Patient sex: M
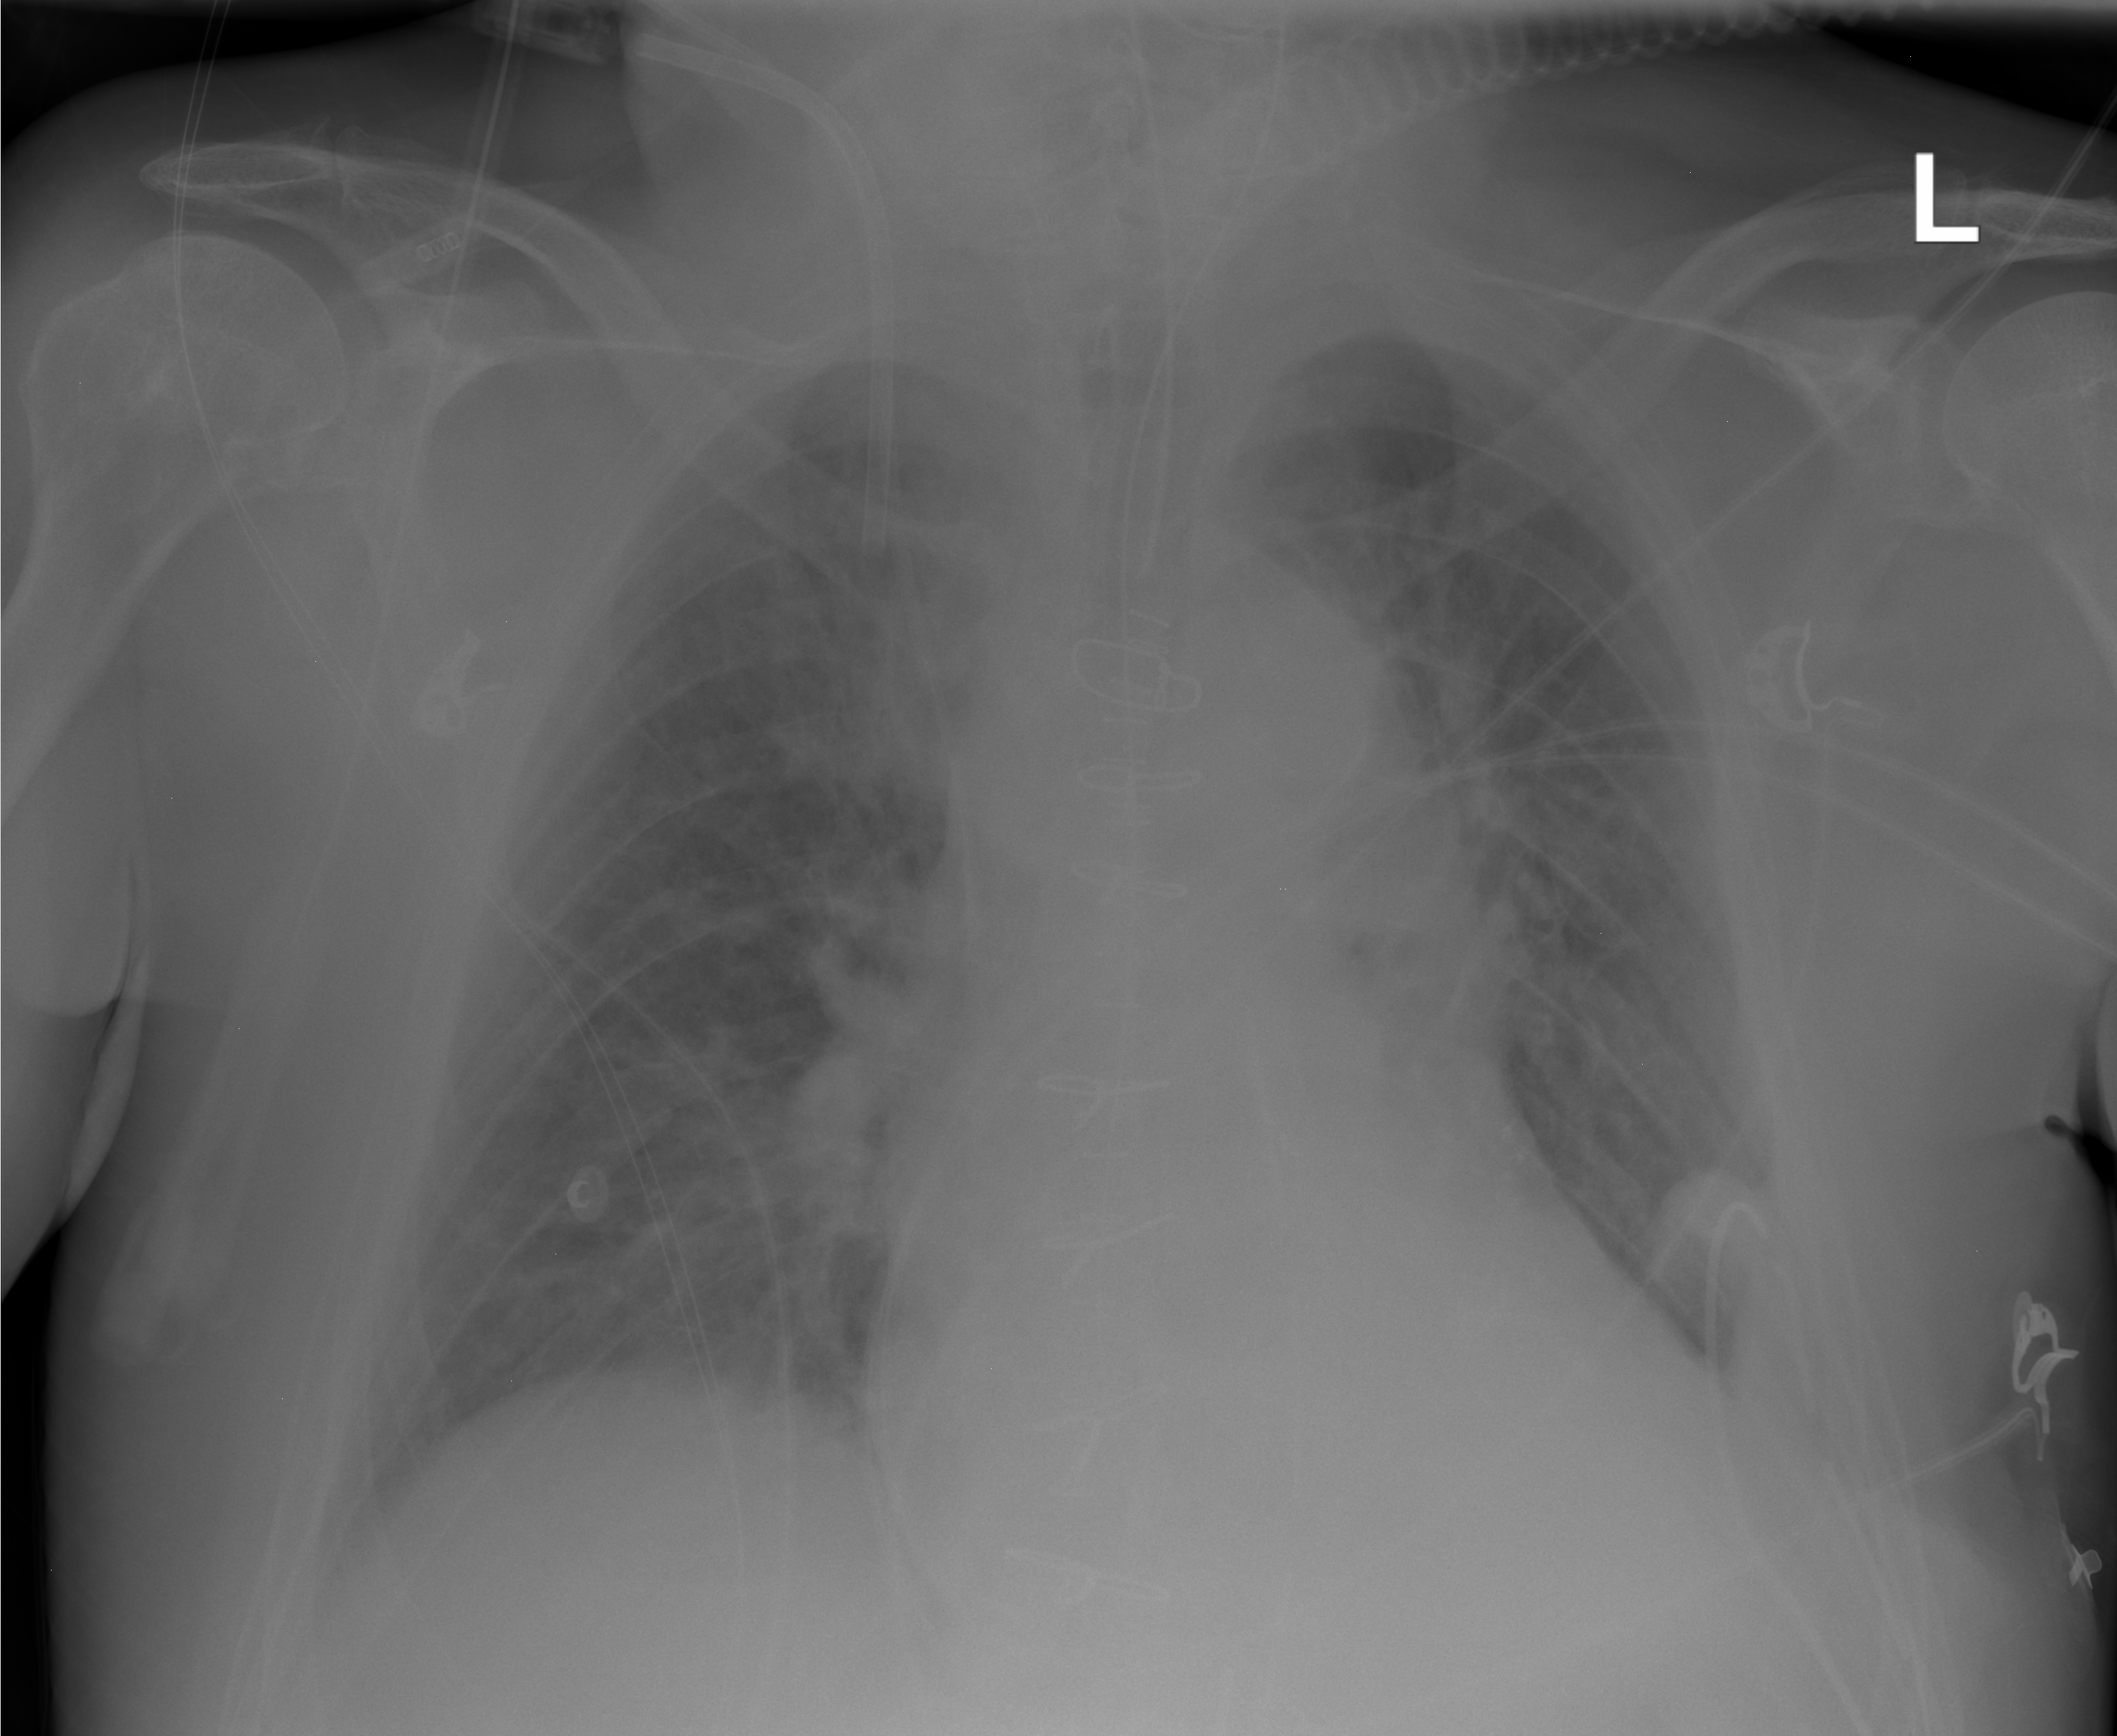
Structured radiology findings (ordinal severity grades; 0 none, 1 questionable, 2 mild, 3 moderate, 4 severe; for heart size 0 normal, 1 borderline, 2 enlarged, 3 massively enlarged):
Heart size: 2
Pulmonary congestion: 2
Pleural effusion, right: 1
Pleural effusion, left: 2
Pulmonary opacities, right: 2
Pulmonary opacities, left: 0
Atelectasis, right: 1
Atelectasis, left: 1